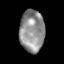
Tissue: lung
Cell type: Others
Senescence score: 0.2128
Nuclear area (px): 1024
Mean DAPI intensity: 141.761